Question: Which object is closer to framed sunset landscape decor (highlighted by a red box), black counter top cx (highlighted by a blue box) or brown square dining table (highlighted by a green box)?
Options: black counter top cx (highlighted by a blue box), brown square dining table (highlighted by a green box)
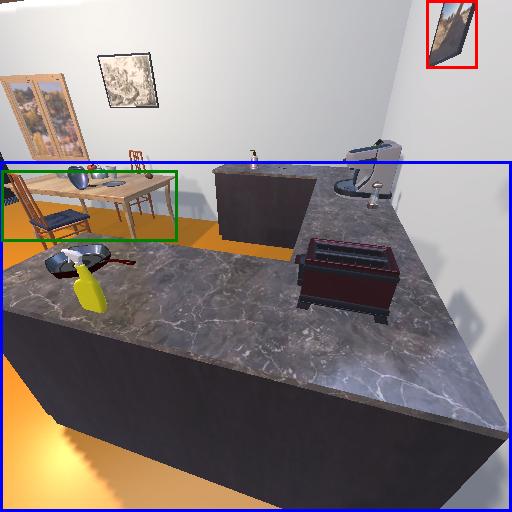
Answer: black counter top cx (highlighted by a blue box)